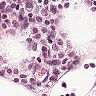
Metastatic tissue present: no